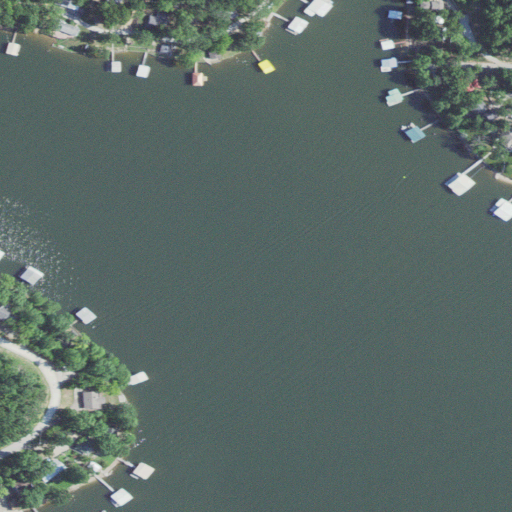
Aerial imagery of valley in Missouri named Staley Hollow containing open water, low intensity development, open development, deciduous forest, medium intensity development, grassland, barren land, and high intensity development